Interaction volume radius: 5 \u00c5
Interaction volume height: 10 \u00c5
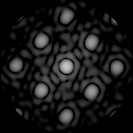
Disorder parameter: 0.1071